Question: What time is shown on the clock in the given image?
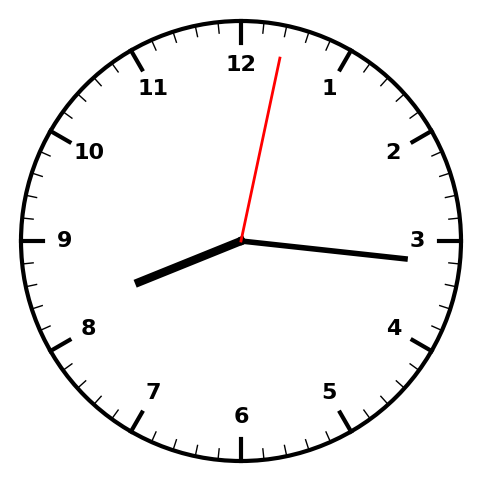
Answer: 08:16:02